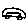
Label: car